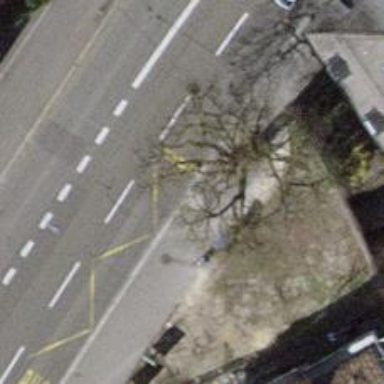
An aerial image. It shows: Platform for public transport and road usage.